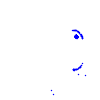
Particle: kaon